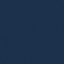
Label: SeaLake